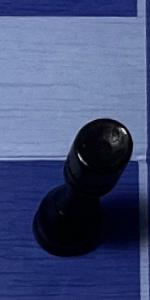
Label: Rook_Black